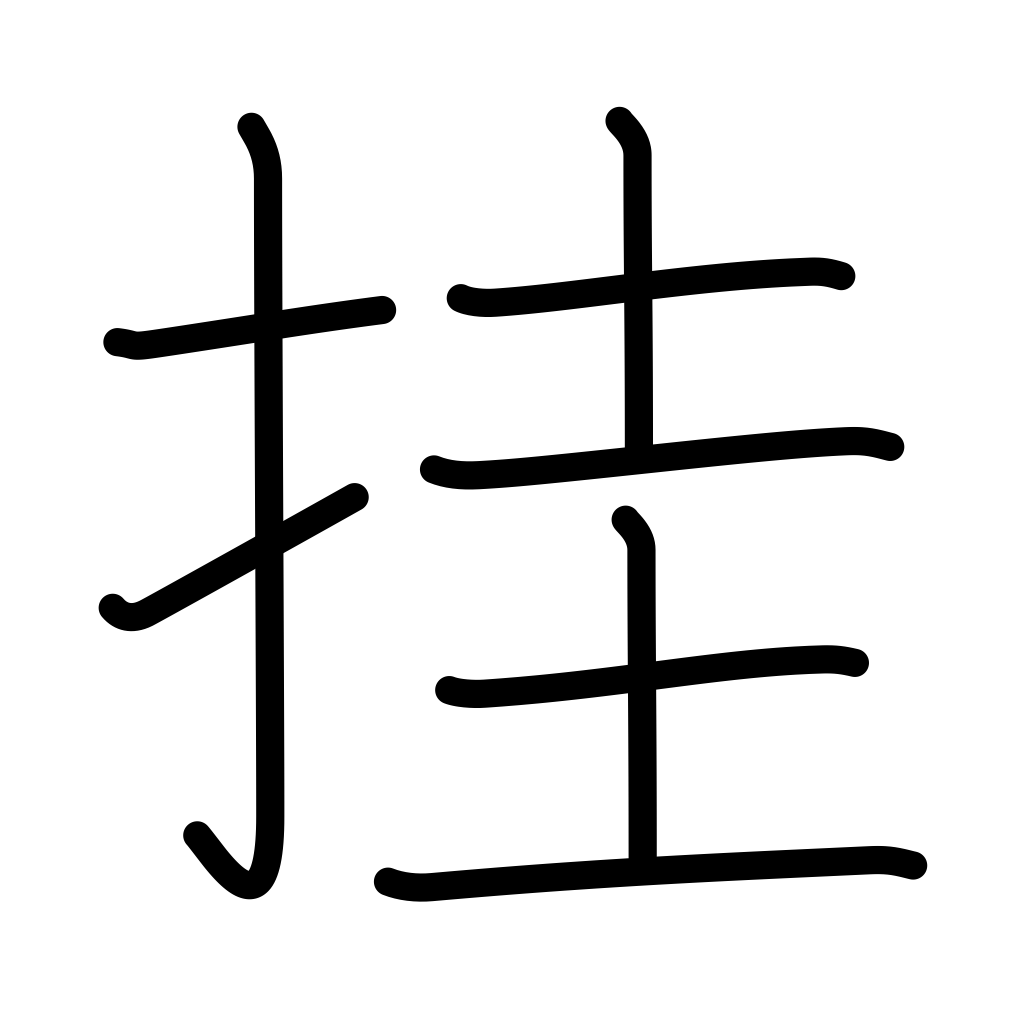
Meaning: hang